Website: crate-barrel
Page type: gifting
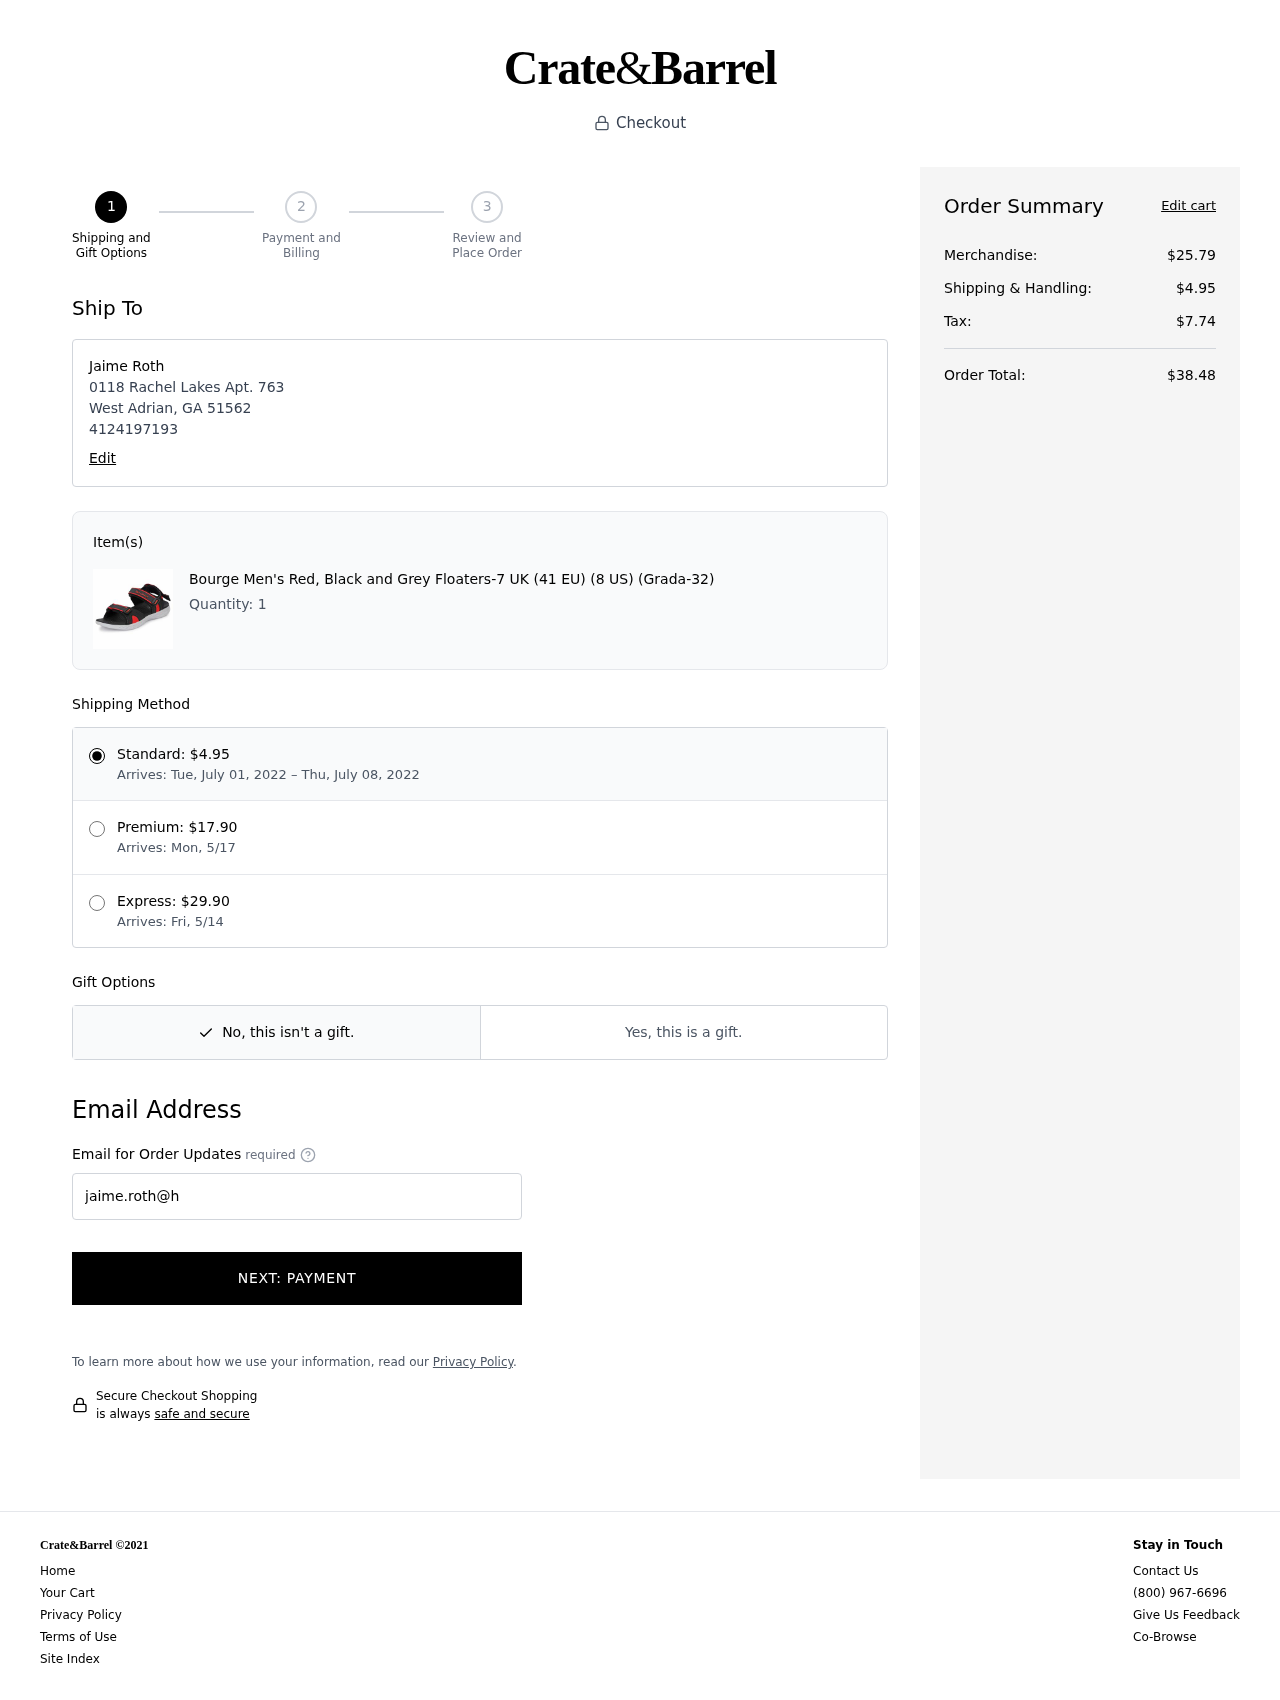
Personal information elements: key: PII_CITY
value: West Adrian
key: PII_FULLNAME
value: Jaime Roth
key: PII_PHONE
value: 4124197193
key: PII_POSTCODE
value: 51562
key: PII_STATE_ABBR
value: GA
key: PII_STREET
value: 0118 Rachel Lakes Apt. 763
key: PII_EMAIL
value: jaime.roth@hotmail.com
Product elements: key: PRODUCT1_NAME
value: Bourge Men's Red, Black and Grey Floaters-7 UK (41 EU) (8 US) (Grada-32)
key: PRODUCT1_QUANTITY
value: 1
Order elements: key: ORDER_SHIPPING_DATE
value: July 01, 2022
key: ORDER_DELIVERY_DATE
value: July 08, 2022
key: ORDER_SUBTOTAL
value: $25.79
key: ORDER_SHIPPING_COST
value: $4.95
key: ORDER_TAX
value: $7.74
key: ORDER_TOTAL
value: $38.48